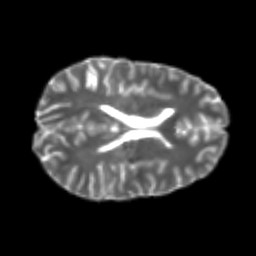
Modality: T2w
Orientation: axial
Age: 24
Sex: male
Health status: healthy
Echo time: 0.074 s